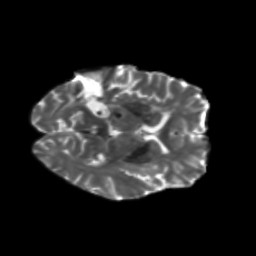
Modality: T2w
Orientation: axial
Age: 62
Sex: female
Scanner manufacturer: siemens
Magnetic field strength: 3 T
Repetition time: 5.25 s
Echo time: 0.08 s